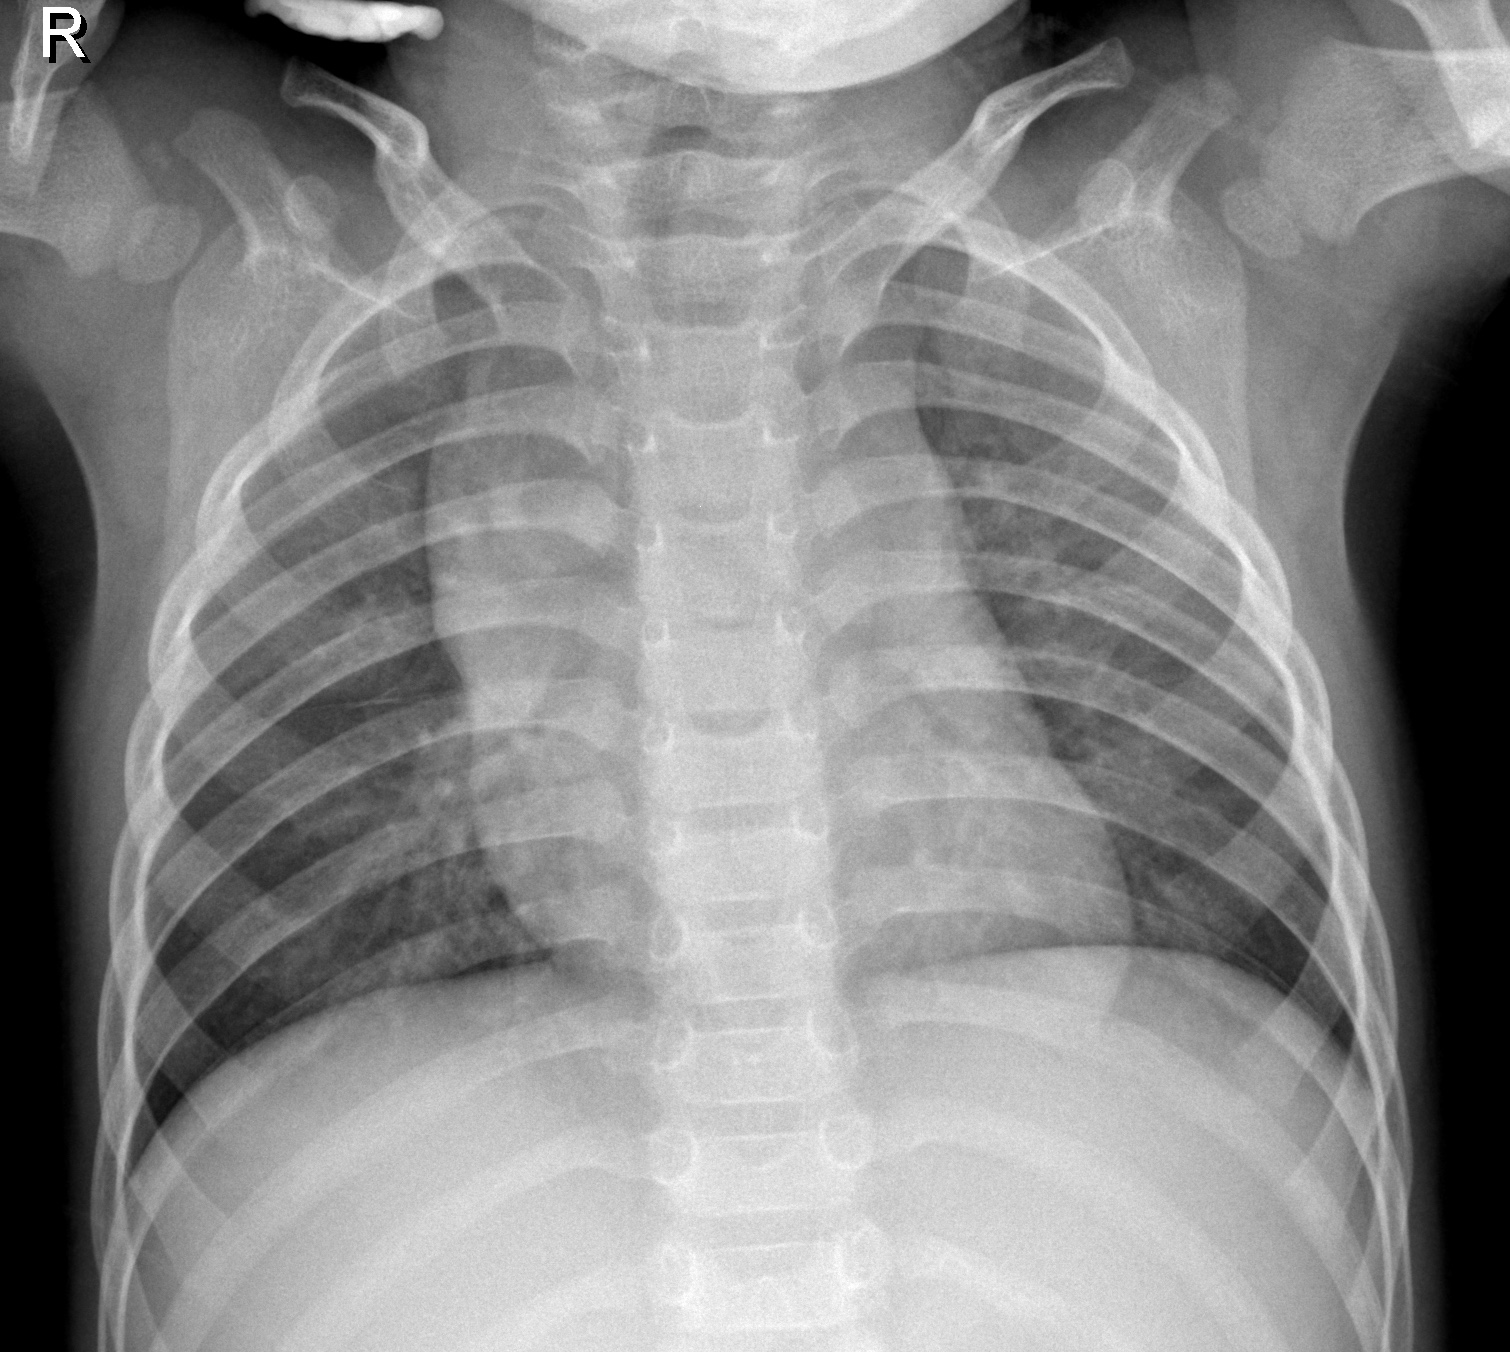
Diagnosis: NORMAL